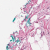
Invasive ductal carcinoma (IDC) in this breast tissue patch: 0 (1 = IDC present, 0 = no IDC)